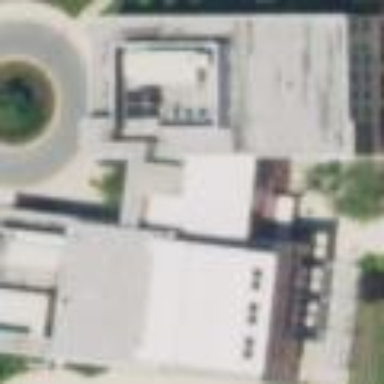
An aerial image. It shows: College building which serves as school.